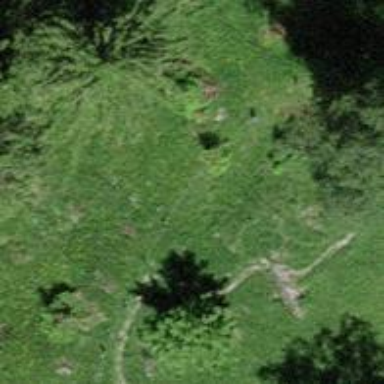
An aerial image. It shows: Path.